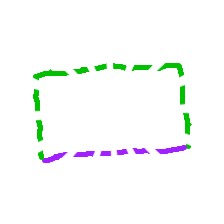
Shape: rectangle